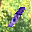
Label: 1